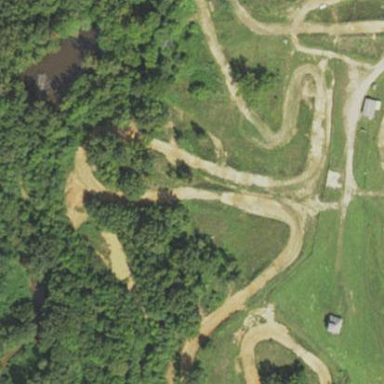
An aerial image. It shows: Motocross track on leisure land.